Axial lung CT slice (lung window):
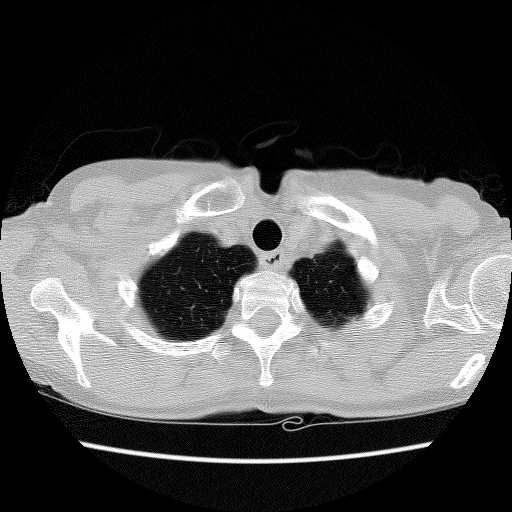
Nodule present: no